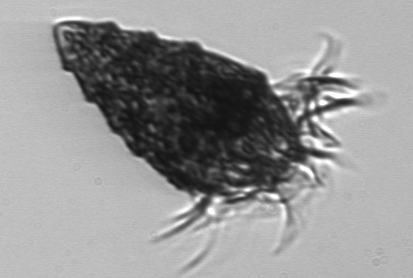
Label: Laboea_strobila